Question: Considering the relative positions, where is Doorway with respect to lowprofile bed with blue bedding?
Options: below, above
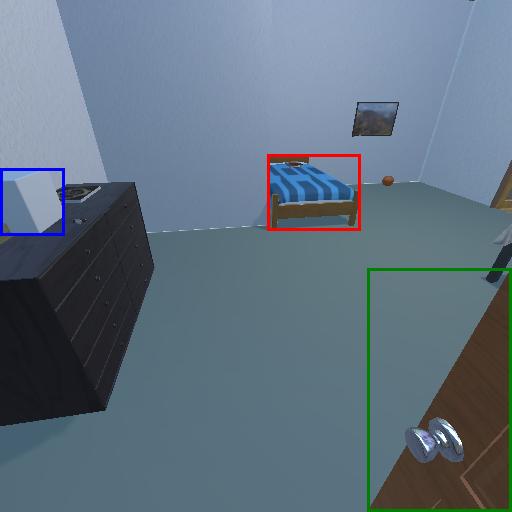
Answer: below